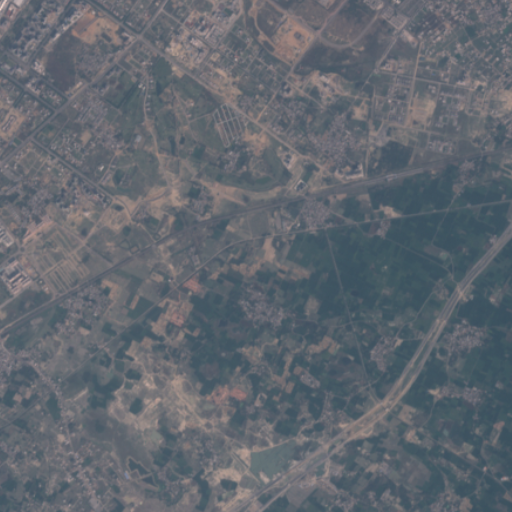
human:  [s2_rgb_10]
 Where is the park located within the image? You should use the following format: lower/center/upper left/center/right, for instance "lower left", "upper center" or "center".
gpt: The park is located in the upper left of the image.
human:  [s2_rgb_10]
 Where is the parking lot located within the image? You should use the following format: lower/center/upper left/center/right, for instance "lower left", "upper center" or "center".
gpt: The parking lot is located in the upper left of the image.
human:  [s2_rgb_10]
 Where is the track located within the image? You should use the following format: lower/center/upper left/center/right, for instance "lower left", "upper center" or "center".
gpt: The track is located in the upper left of the image.
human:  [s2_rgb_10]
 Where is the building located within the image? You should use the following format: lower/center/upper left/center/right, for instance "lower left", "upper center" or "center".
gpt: There is no building in the image.